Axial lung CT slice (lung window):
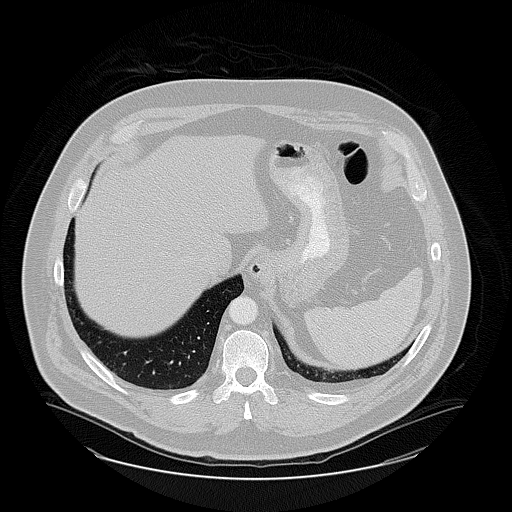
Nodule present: no